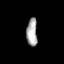
Tissue: prostate
Cell type: T cells
Senescence score: 0.3602
Nuclear area (px): 295
Mean DAPI intensity: 169.034